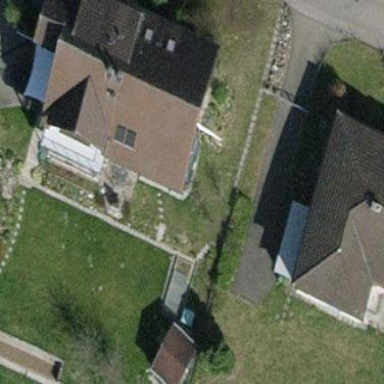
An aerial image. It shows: Detached building.